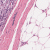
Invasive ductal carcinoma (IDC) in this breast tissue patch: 1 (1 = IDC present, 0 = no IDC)